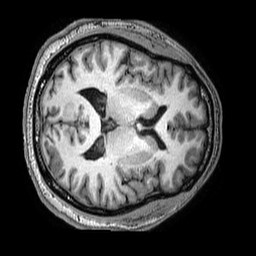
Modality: T1w
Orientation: axial
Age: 53
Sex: male
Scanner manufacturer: philips
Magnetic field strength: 3 T
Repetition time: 0.006797 s
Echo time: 0.003137 s